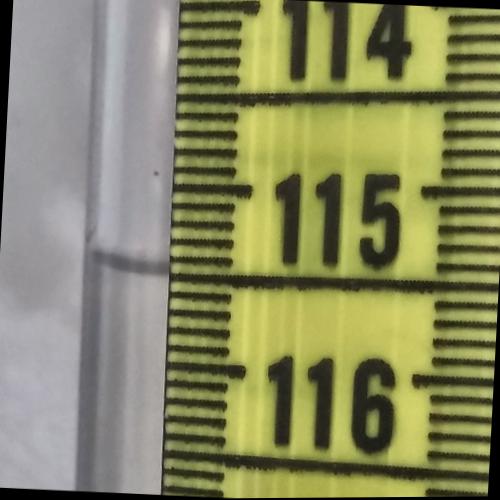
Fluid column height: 115.5 cm